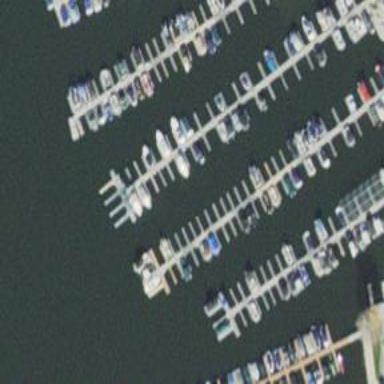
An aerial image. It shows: Man-made pier.